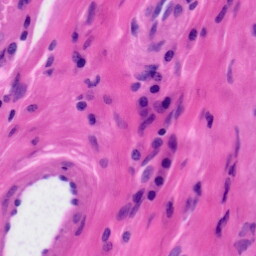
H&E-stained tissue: Tonsil